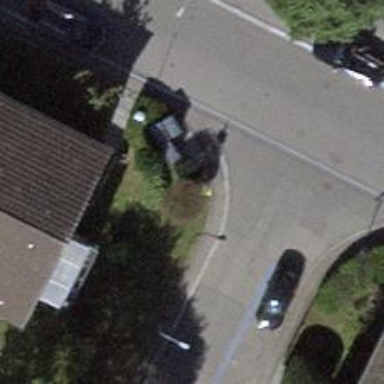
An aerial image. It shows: Post box is visible.